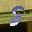
Label: 8